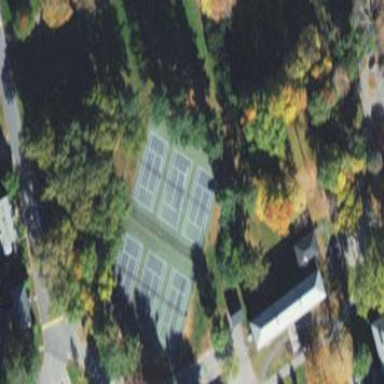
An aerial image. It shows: Tennis court on pitch designated for leisure land.